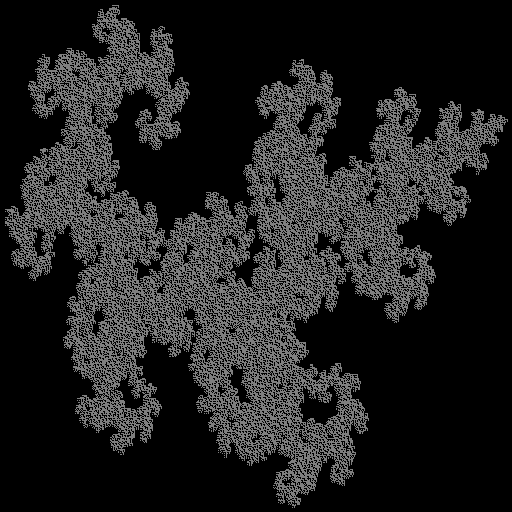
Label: a2